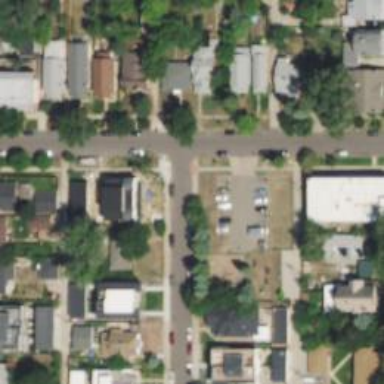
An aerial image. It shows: Residential road with separate sidewalk.